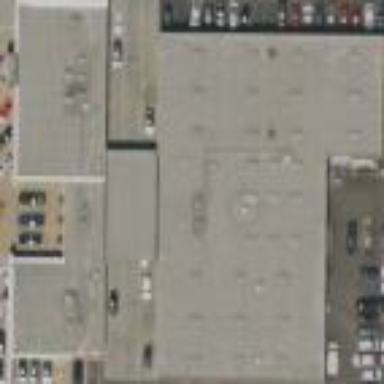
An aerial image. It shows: Commercial building with car shop inside.